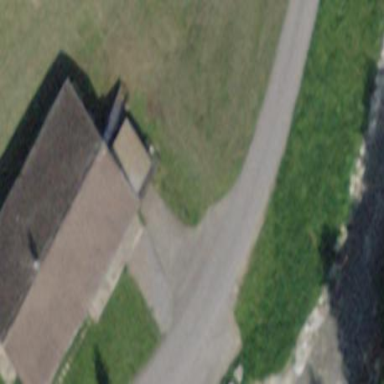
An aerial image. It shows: Farm building.